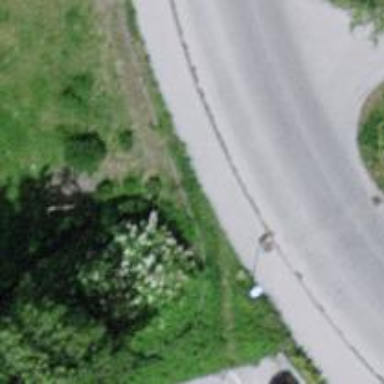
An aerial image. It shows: Sidewalk along the footway.